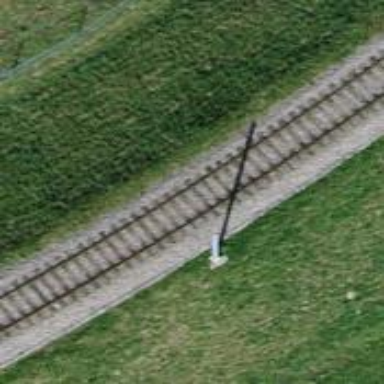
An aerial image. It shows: Single railway track on embankment with electrification through contact line.